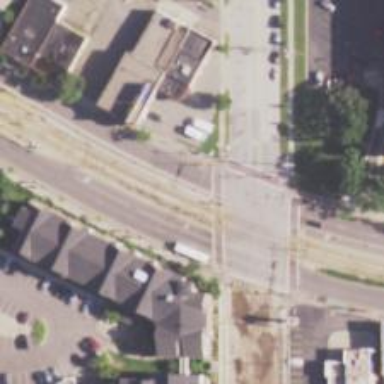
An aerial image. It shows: Railway crossing.